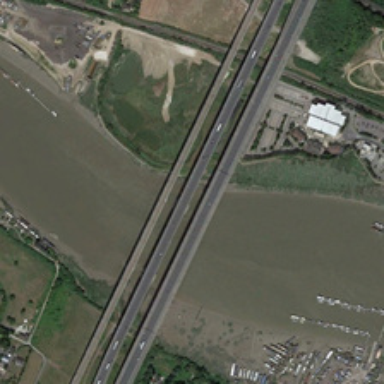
There are three strip shaped road across the broad surface of the river .